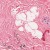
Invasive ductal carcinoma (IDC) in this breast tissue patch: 0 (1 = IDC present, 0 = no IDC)